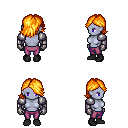
a pixel art fantasy rpg character, female body template, dark elf, purple skin, steel arm armor, magenta pants, light blonde swoop hairstyle, metal gloves, black shoes, four views (front, back, left, right), 2x2 character sprite sheet, small pixel art, hard edges, no anti-aliasing